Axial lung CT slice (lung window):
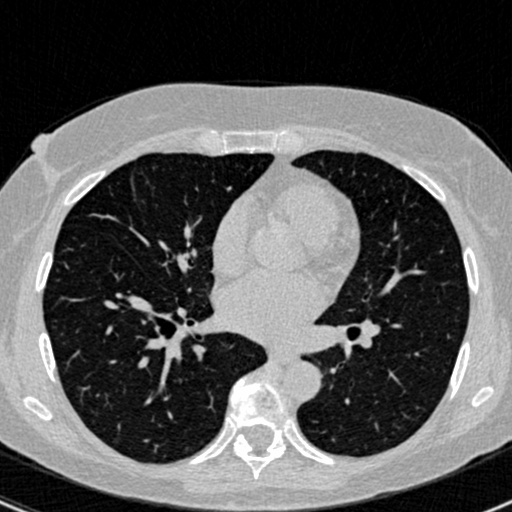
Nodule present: no